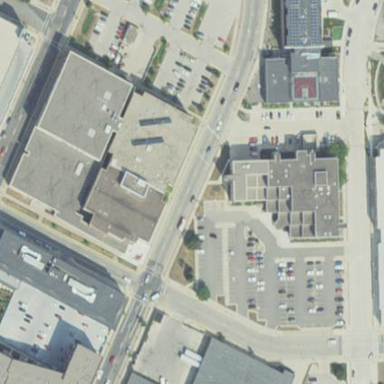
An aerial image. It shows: Courthouse building.